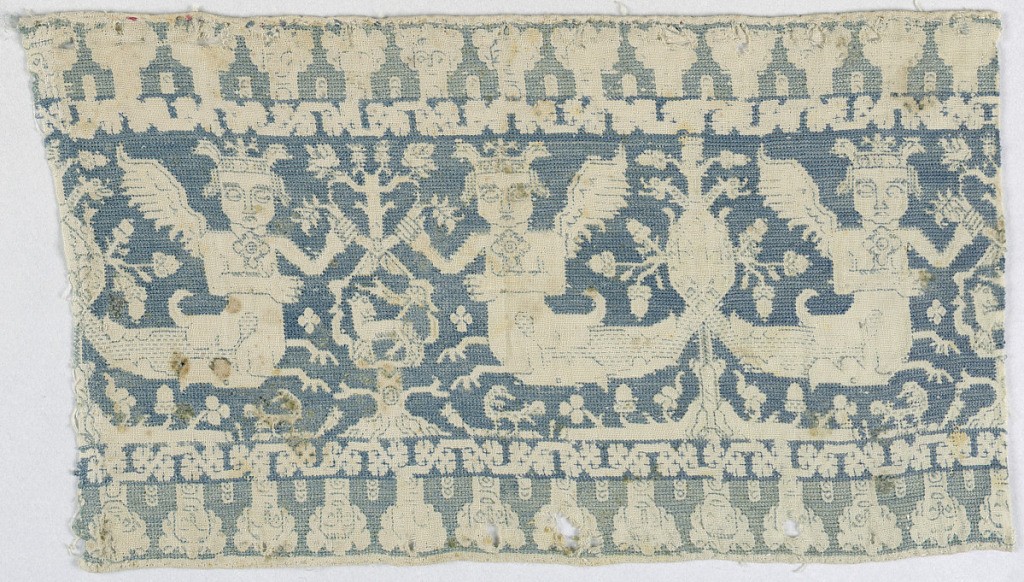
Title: Fragment
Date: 16th century
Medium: silk on linen Technique: embroidered
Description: Fragment showing scorpion, mermaids winged with crowns holding on to a flowering tree, and a border of human heads. In blue silk on linen ground.